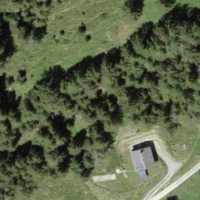
EUNIS habitat code: 43
Species observed at this site:
Sambucus racemosa